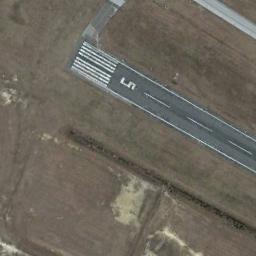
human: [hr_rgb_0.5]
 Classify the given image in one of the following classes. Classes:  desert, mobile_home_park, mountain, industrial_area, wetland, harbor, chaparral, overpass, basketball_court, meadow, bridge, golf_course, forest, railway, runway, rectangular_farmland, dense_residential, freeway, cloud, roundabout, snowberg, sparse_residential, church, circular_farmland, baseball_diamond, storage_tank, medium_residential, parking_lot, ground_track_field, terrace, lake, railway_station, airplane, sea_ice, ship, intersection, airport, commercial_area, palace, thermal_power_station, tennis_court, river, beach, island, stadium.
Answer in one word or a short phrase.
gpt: runway